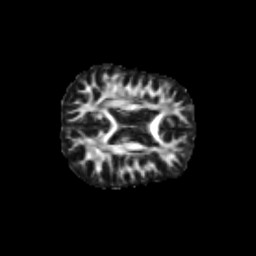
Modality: FA
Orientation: axial
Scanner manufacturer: siemens
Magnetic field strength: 3 T
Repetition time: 9.2 s
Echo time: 0.084 s